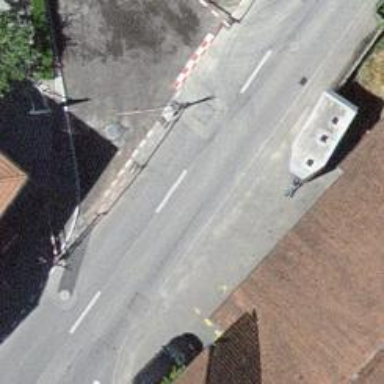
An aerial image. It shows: Tertiary road with no sidewalk.